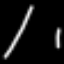
Label: The Eiffel Tower